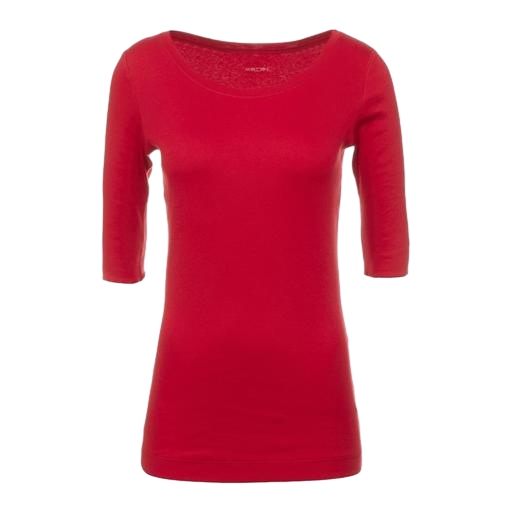
red three-quarter-sleeve scoop-neck t-shirt only macy, red women's long-sleeved scoop neck t-shirt light, red slim fit tshirt, white background